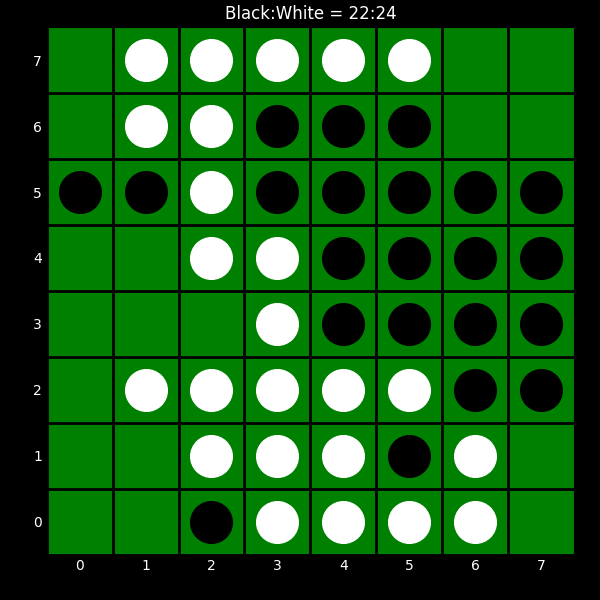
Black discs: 22
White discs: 24